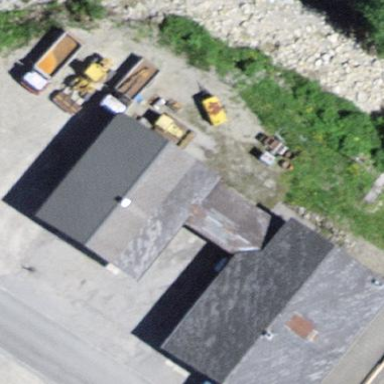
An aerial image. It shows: Barn.